Interaction volume radius: 10 \u00c5
Interaction volume height: 10 \u00c5
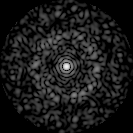
Disorder parameter: 0.8125